Question: We have two developers working on the same project. This project is integrated with Git.
When one developer is working on the project and other developer tries to run the project, Xcode 4 crashes as shown.

What could be wrong and how to rectify it?
Thanks!
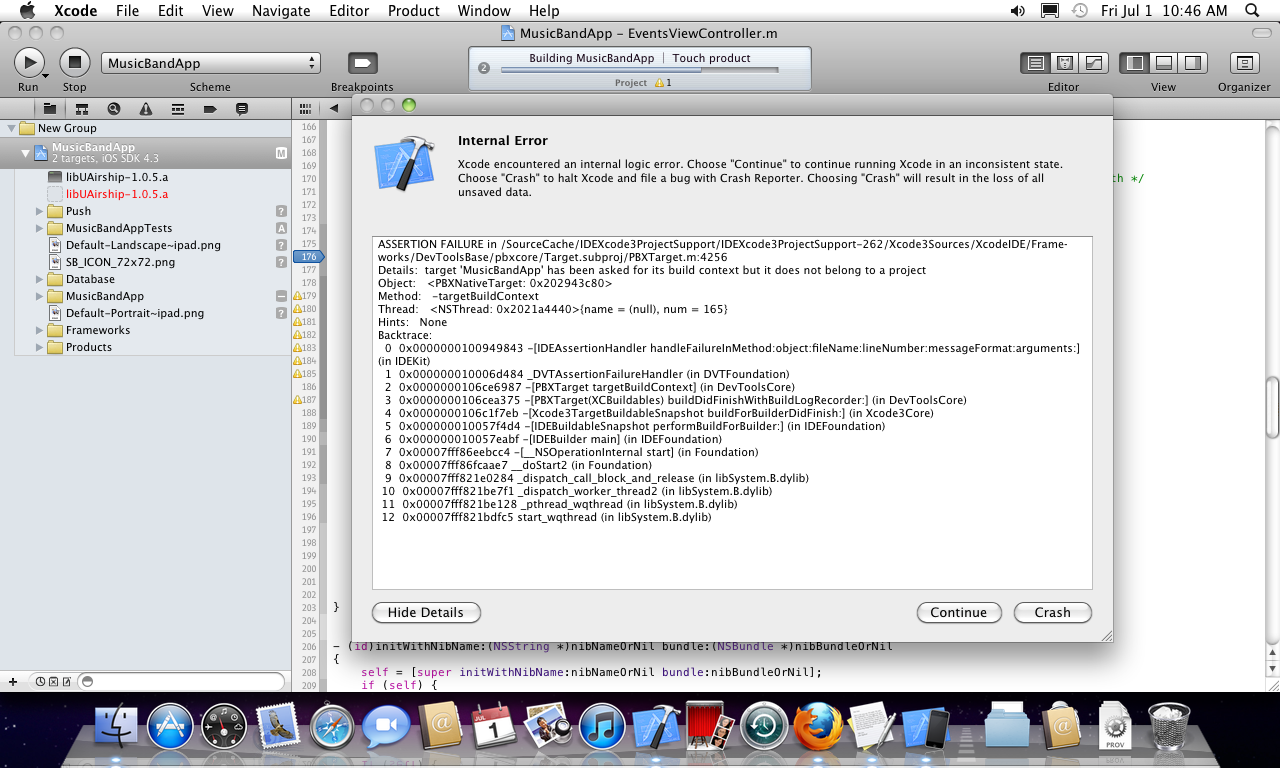
Answer: I think what has happened is that your project.pbxproj file has gone some merge conflict stuff embedded in it. Open it in a text editor and look for lines like:
If you see that, it means you need to clean up the file.
There's no way for git to be doing anything across systems while both developers are just working, so the issue is something someone checked in...
Another issue is that if a project file is changed by another developer, and someone pulls the changes with the project open, they have to re-open the project to see all of the targets as they are meant to be used in the project. I have not seen that cause a crash though.